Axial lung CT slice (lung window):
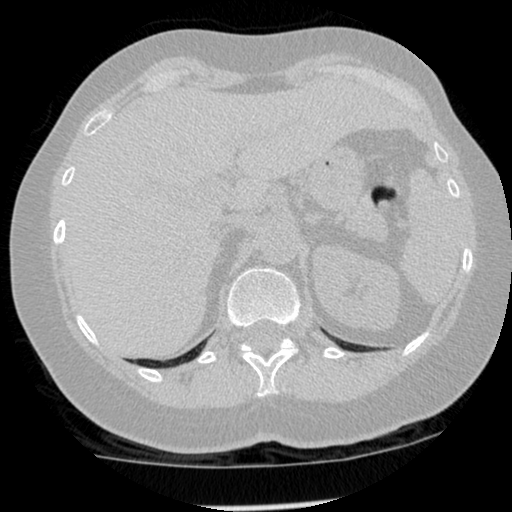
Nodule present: no